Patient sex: M
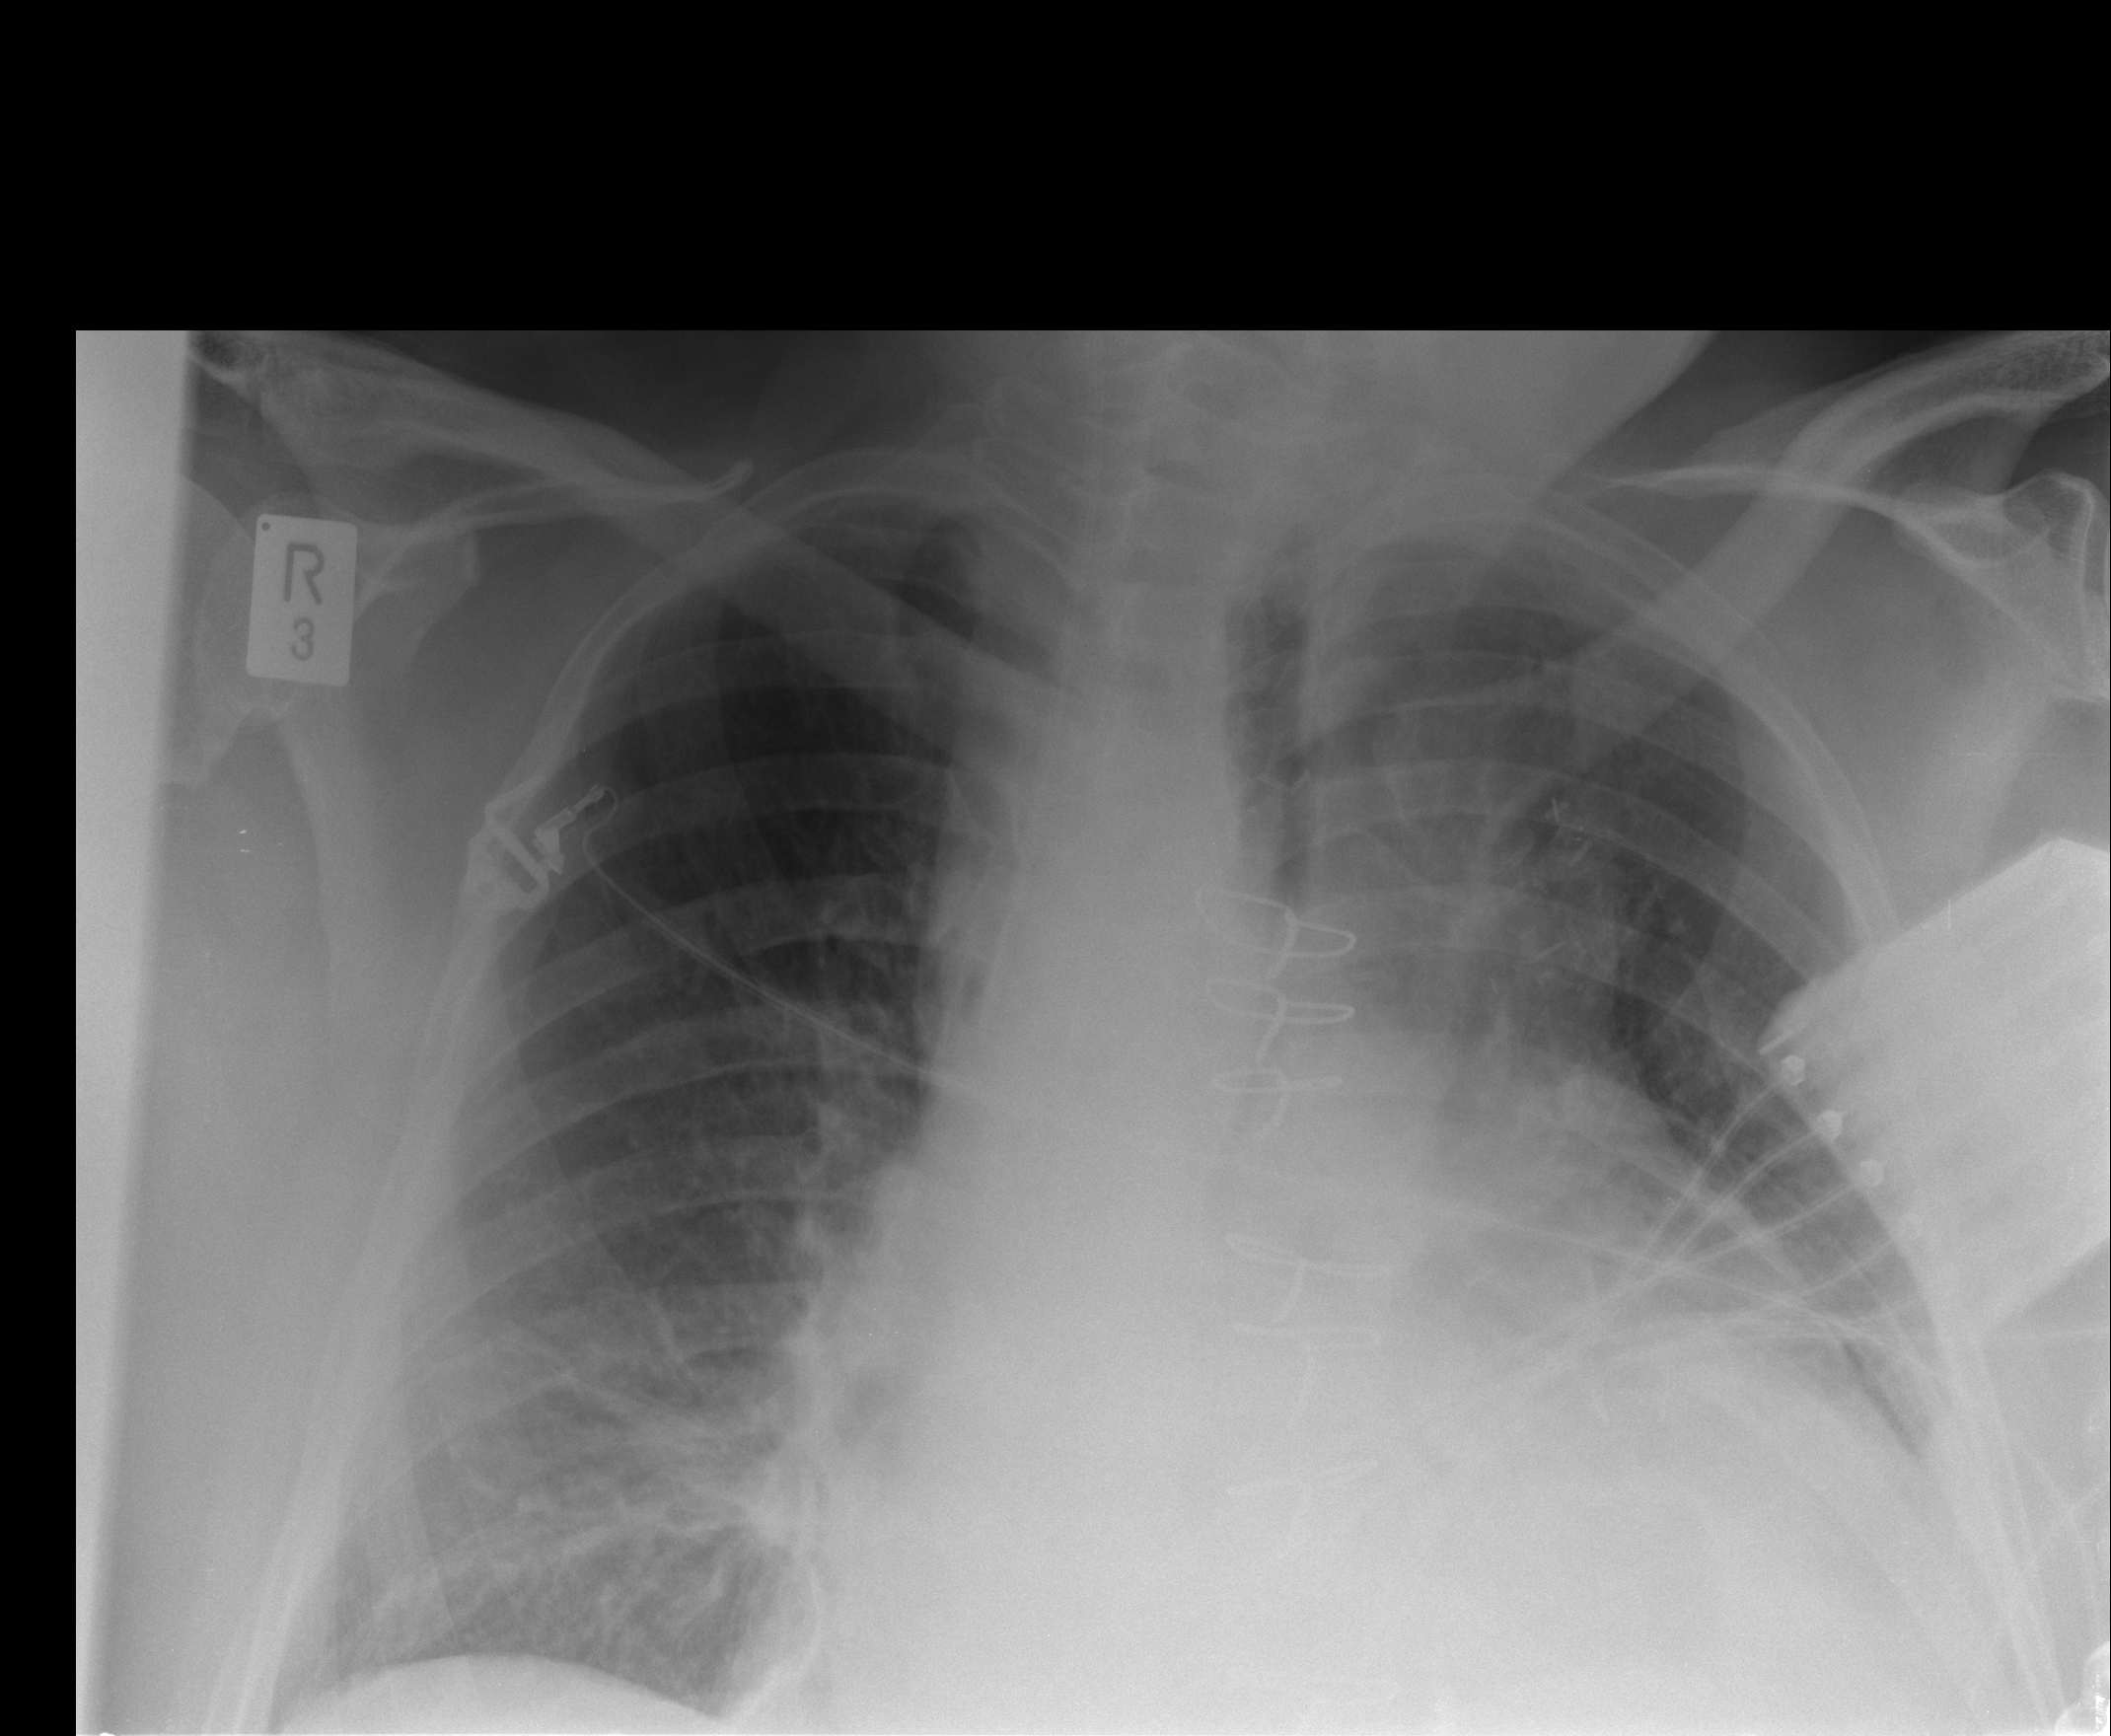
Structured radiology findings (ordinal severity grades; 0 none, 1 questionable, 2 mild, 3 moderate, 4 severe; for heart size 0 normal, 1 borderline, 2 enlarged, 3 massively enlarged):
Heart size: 2
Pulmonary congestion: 2
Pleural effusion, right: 1
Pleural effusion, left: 2
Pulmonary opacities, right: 1
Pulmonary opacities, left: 1
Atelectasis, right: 2
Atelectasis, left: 2